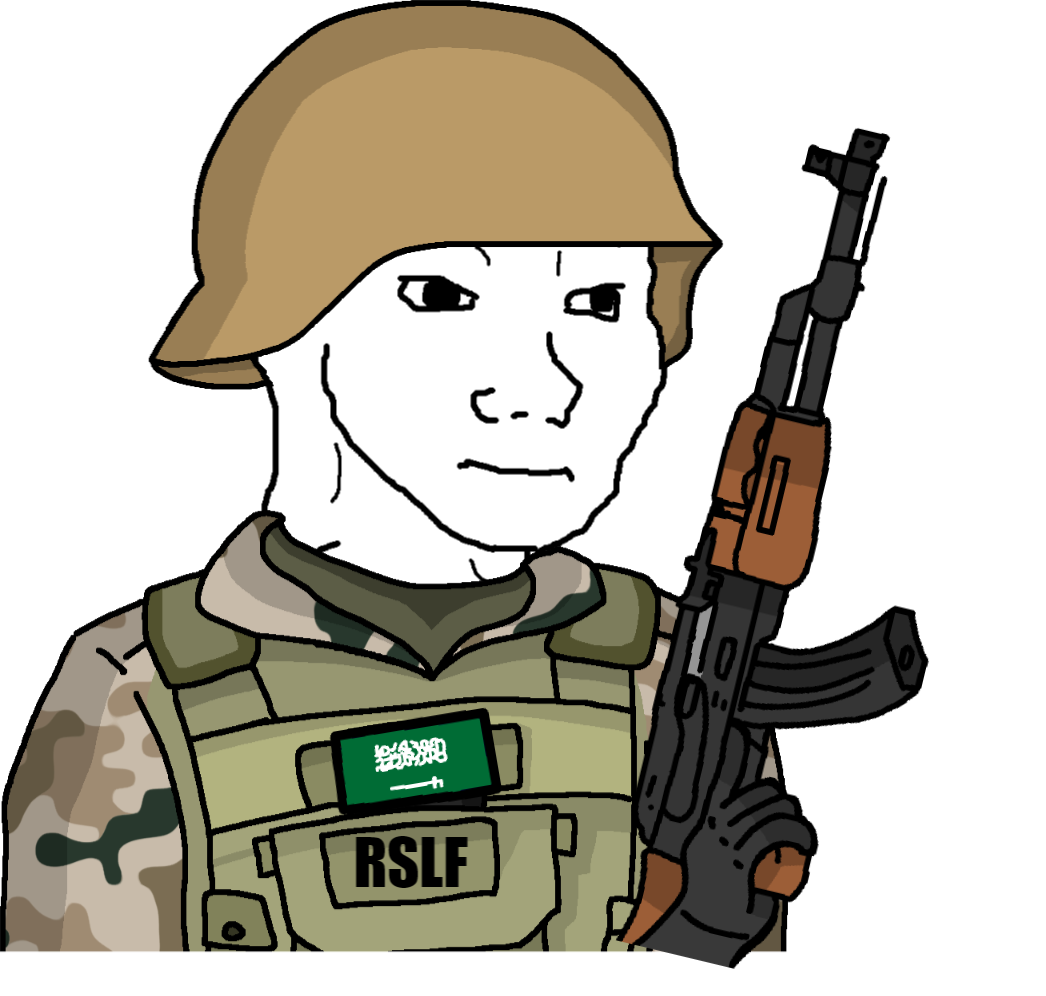
Label: 5_unsorted